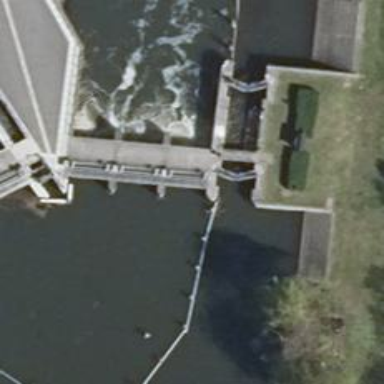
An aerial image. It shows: River with lock.